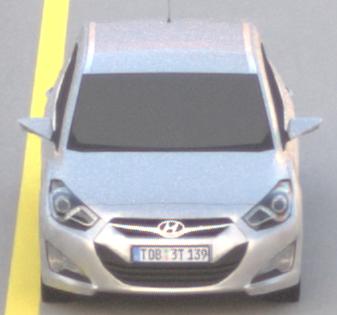
Make: Hyundai
Model: i40 Kombi 1.6 GDI
Detailed model: i40 (VF) Kombi
Model produced from: 2012/08
Model produced until: 2013/09
Doors: 5
Color: white
Road condition: dry road
Daytime: sunrise or sunset
Contrast: low contrast